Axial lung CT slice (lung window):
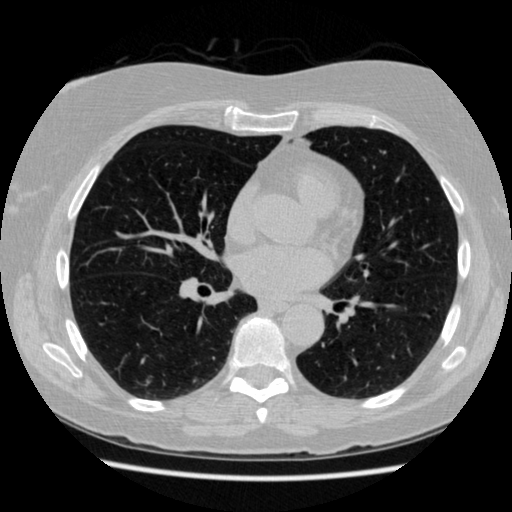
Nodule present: no